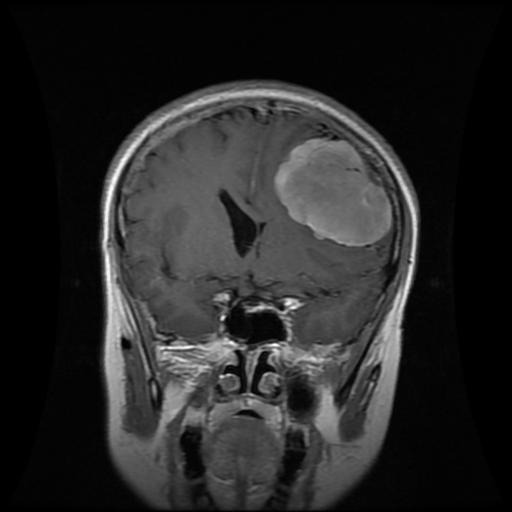
Label: meningioma